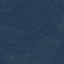
Land use / land cover class: Forest